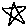
Label: star